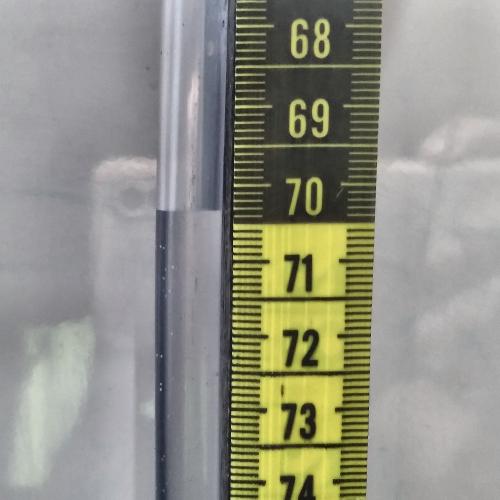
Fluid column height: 70.3 cm